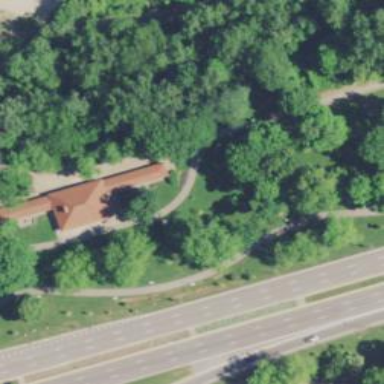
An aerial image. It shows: Historic memorial.